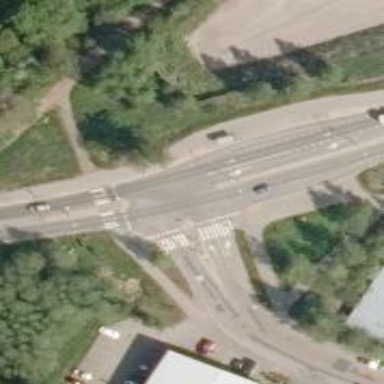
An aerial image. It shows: Asphalt cycleway.